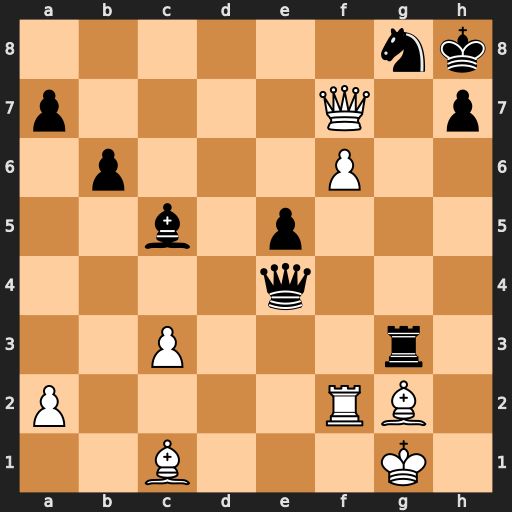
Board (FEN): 6nk/p4Q1p/1p3P2/2b1p3/4q3/2P3r1/P4RB1/2B3K1
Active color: w
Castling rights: -
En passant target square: -
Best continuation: Qg7+ Rxg7 fxg7+ Kxg7 Bxe4